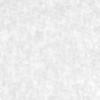
Label: no_change